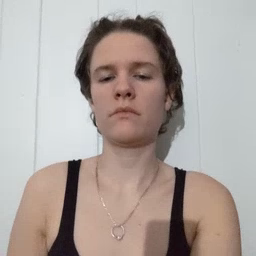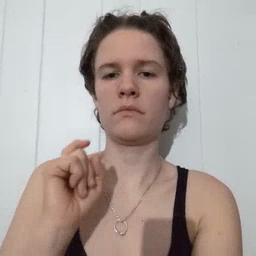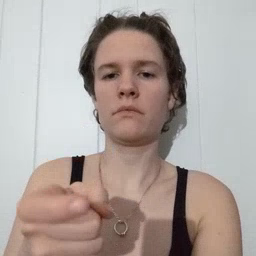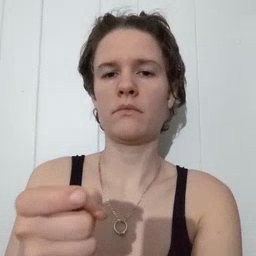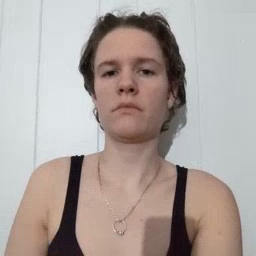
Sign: gift